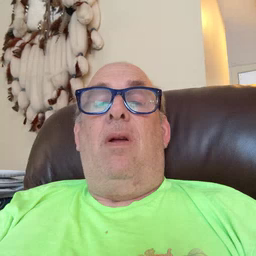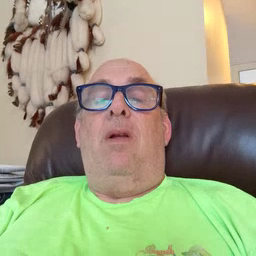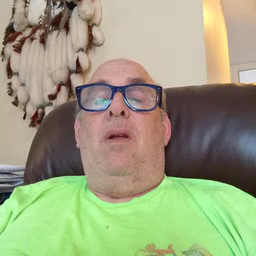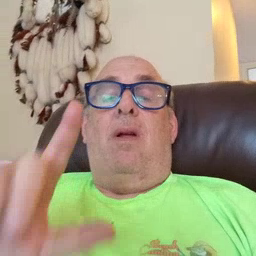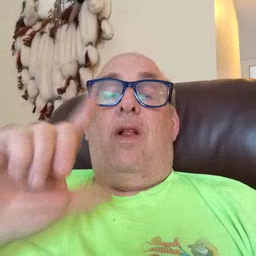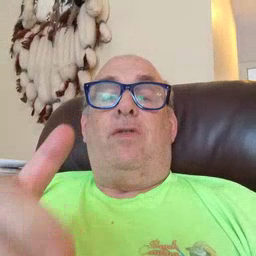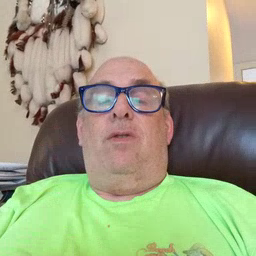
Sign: later